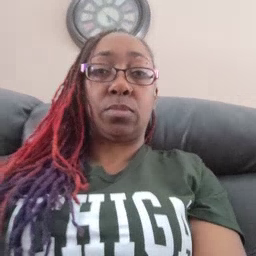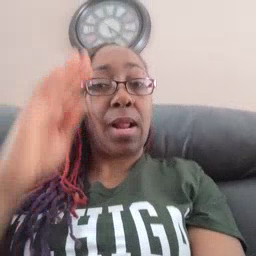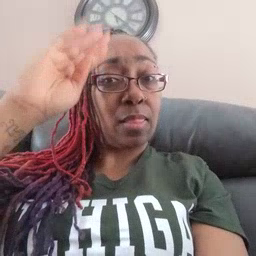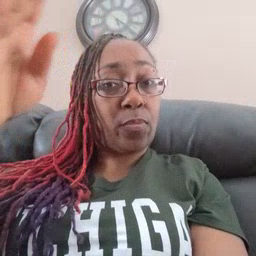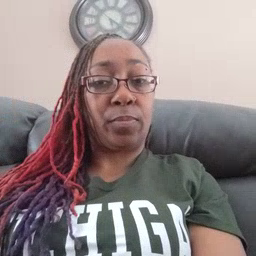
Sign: hello